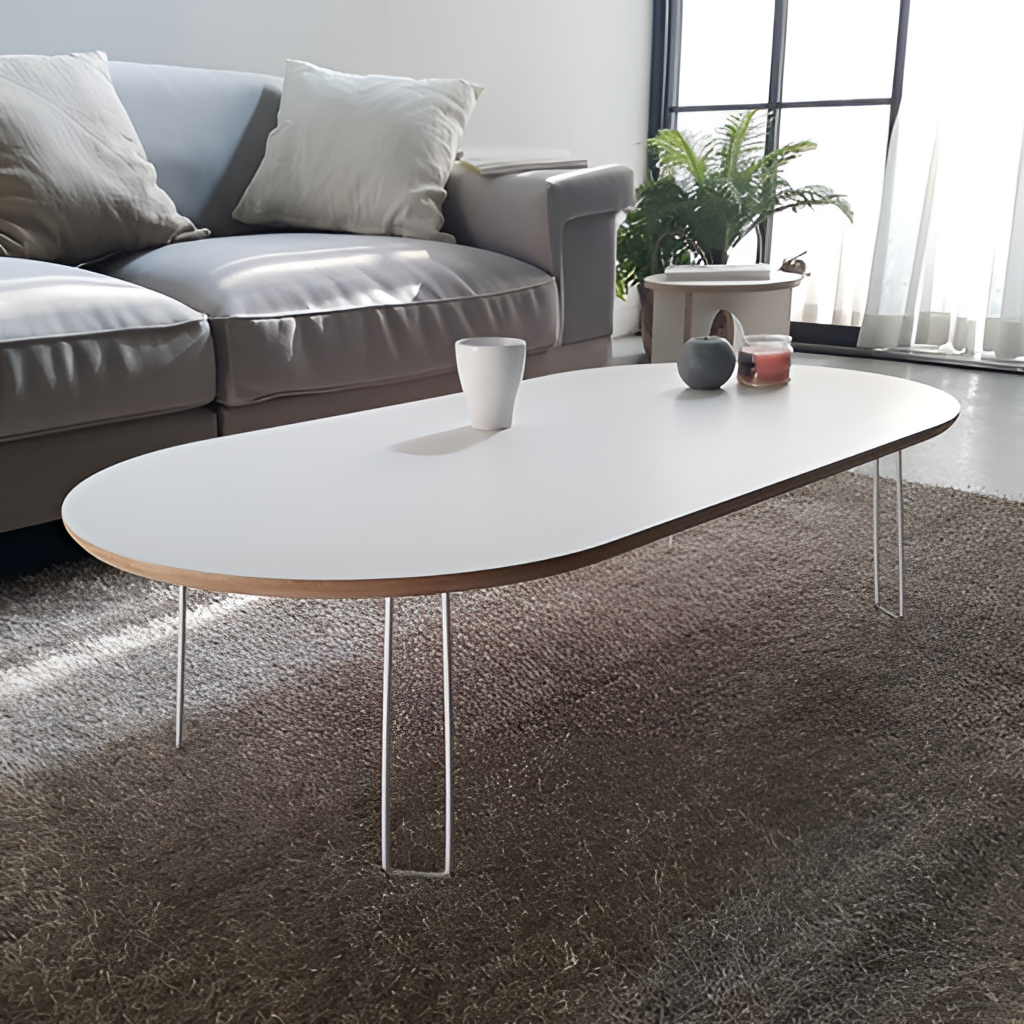
white wood coffee table, living room, white paint wallpaper, with solid pattern, carpet flooring, with textured pattern, contemporary